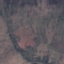
Label: HerbaceousVegetation